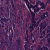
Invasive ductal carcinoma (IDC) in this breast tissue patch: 1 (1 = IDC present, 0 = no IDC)